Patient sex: F
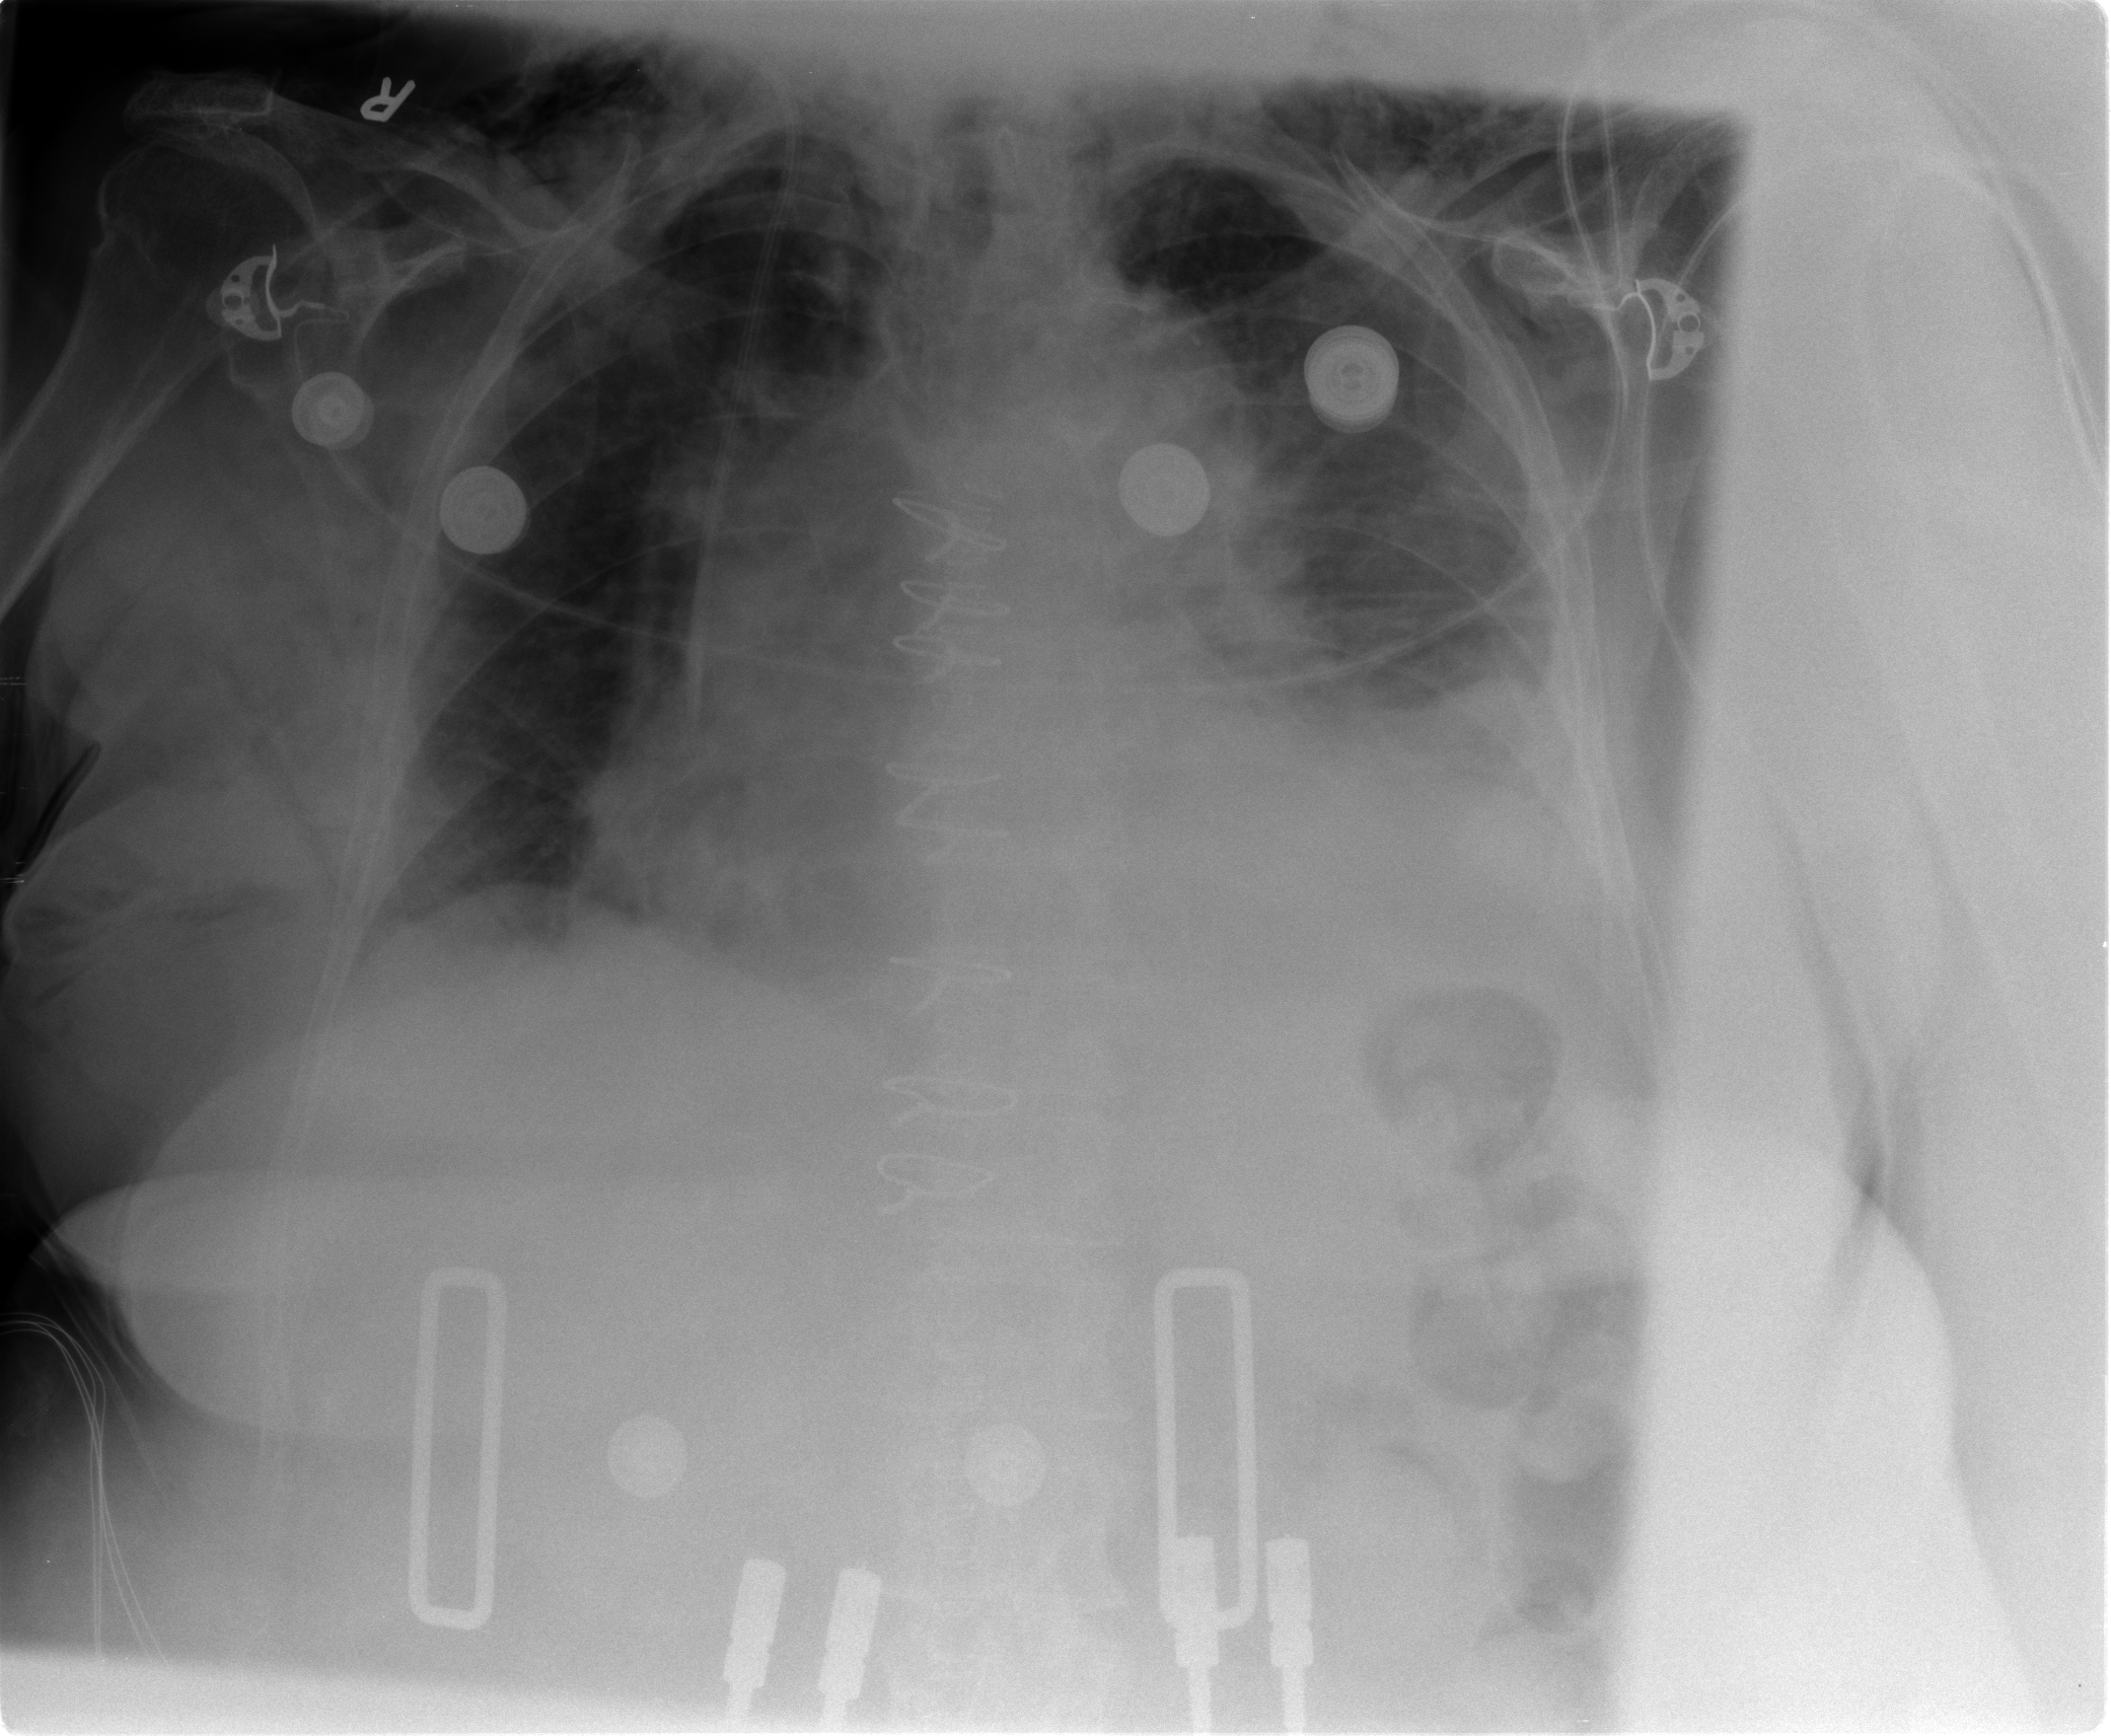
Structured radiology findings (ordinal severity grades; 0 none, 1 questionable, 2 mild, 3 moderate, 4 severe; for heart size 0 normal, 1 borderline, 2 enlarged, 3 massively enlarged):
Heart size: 3
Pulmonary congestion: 2
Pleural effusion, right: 2
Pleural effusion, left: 2
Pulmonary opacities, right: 0
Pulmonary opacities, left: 0
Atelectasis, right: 2
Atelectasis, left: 3